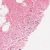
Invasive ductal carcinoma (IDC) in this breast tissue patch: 0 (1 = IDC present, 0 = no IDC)